Question: I am working on iphone app with deployment target 5.1.1 and now i am adding google ios sdk in my project. I am not giving this functionality to user who has iOS 5.1.1 in device.
But google iOS Sdk needs to set 'Other Linker flag (-ObjC)' in build setting and it creates problem in iOS 5.1.1.
is there any way to set Other Linker flag conditionally? i need to give support for iOS 5.1.1.
I tried below steps but not able to run app in iOS 5.1.1.

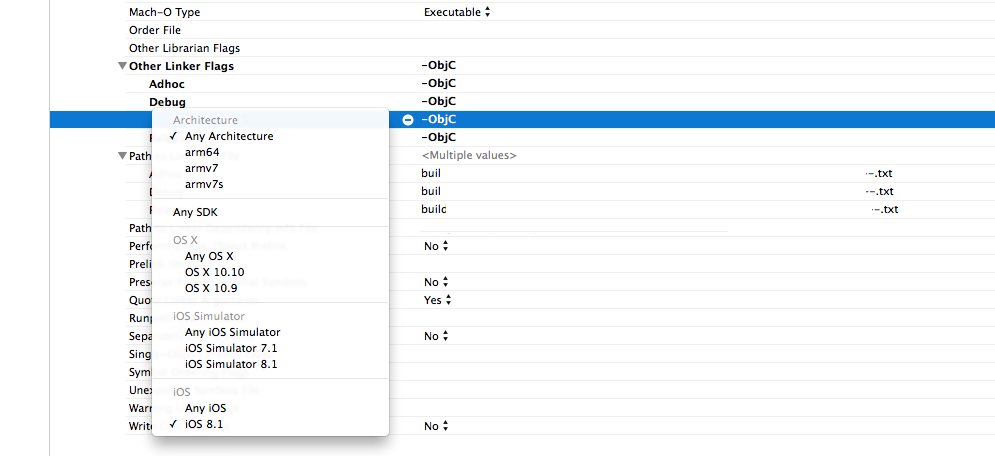
Answer: At the end compiler will generate single binary. Whether you provide certain feature in iOS 5.1.1 or not does not matter to compiler. So if you need to set deployment target to iOS 5.1.1 then all the static libraries you link must also support that particular deployment target.
More details on <URL>